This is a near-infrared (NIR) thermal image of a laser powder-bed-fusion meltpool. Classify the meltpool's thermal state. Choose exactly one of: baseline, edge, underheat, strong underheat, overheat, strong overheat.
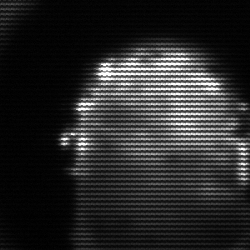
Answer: baseline